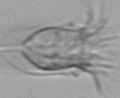
Label: Tintinnina